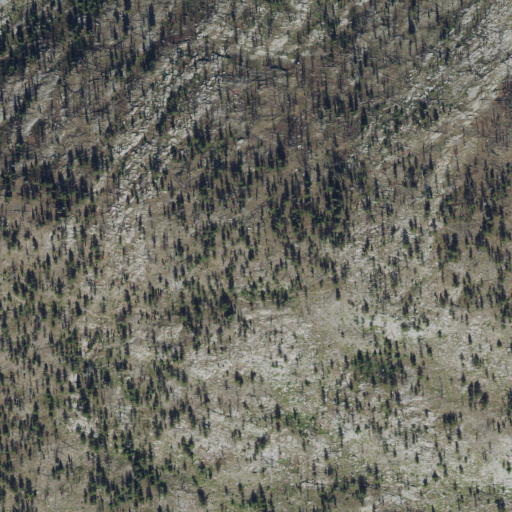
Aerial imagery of ridge(s) in Idaho named Harrington Ridge containing evergreen forest, shrub, and grassland